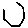
Label: hexagon